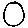
Label: circle